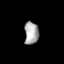
Tissue: prostate
Cell type: B cells
Senescence score: 0.7319
Nuclear area (px): 316
Mean DAPI intensity: 168.541